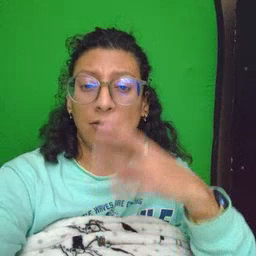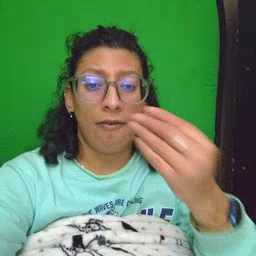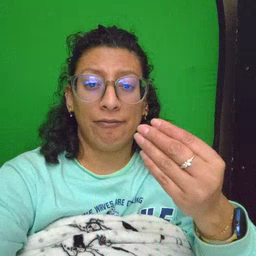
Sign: wolf